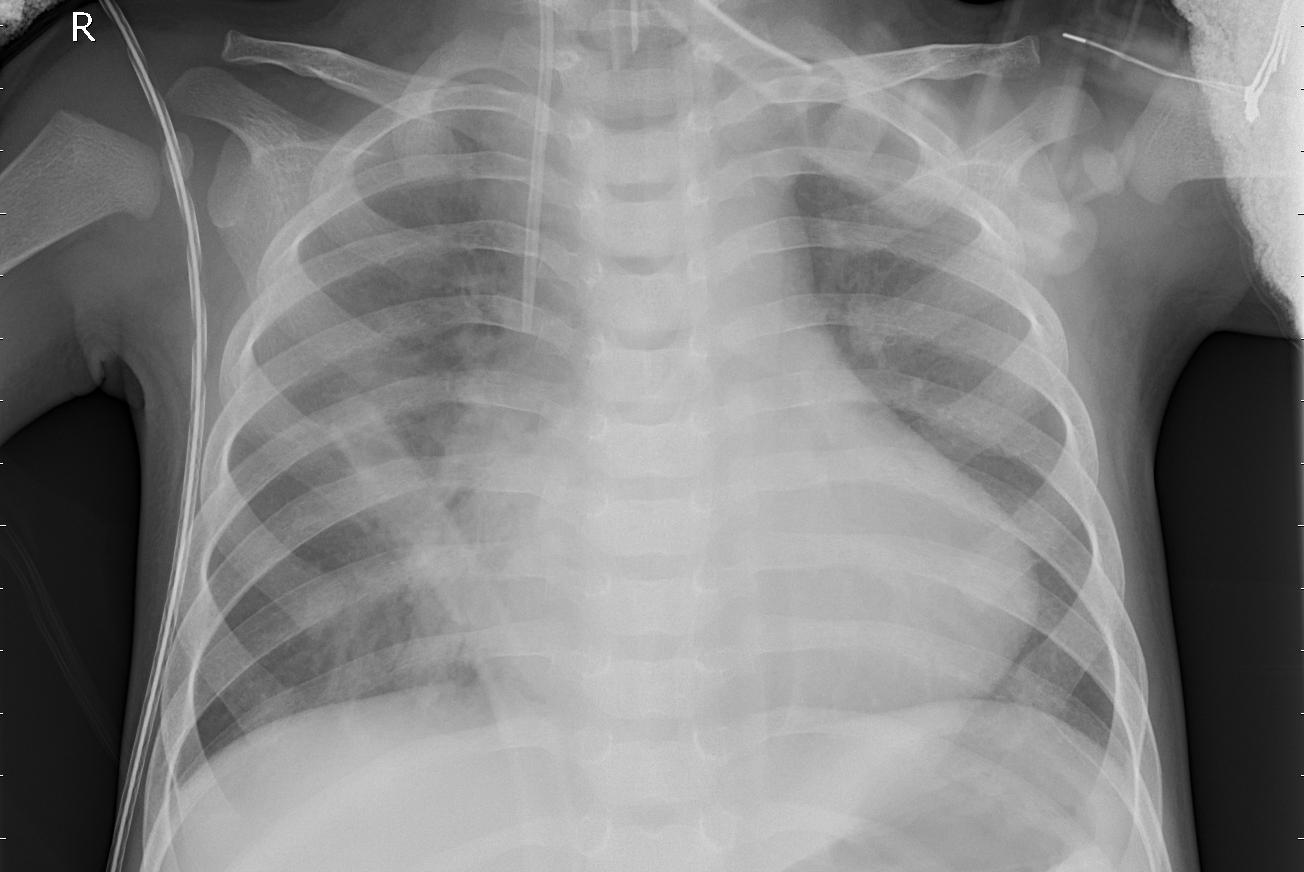
Diagnosis: PNEUMONIA